九年级 · 度量几何学
如图是一把折扇, 它完全打开时是一个扇形, 张角 $\angle A O B$, 若 $O A=20 \mathrm{~cm}$, 则此时扇形的弧长为 $\qquad$ $\mathrm{cm}$ (结果保留 $\pi$ ).

    (第 16 题)

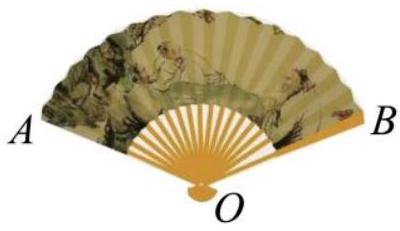
答案:  $\frac{40}{3} \pi$

解析: 利用弧长公式计算即可.
【详解】解：这把扇子打开到最大时的扇形的弧长 $=\frac{120 \cdot \pi \cdot 20}{180}=\frac{40}{3} \pi(\mathrm{cm})$.

故答案为: $\frac{40}{3} \pi$.

【点睛】本题考查弧长公式, 解题的关键是理解题意, 灵活运用所学知识解决问题.